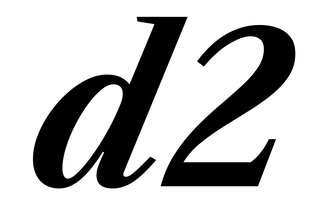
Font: LibreCaslonText-Italic_Bold_Italic